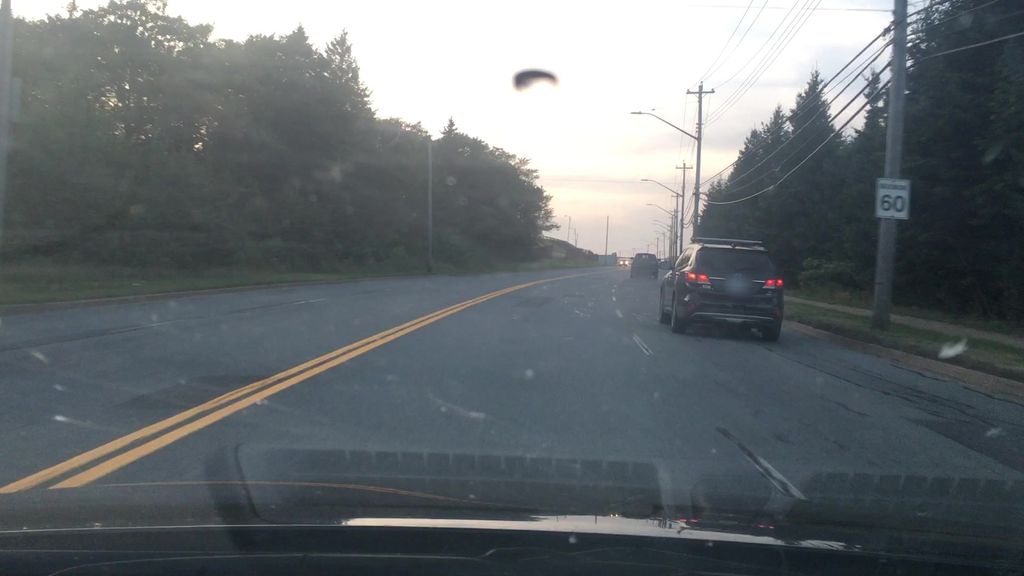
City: halifax